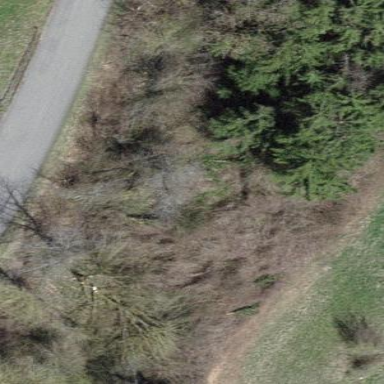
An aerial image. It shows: Patch of scrub vegetation.